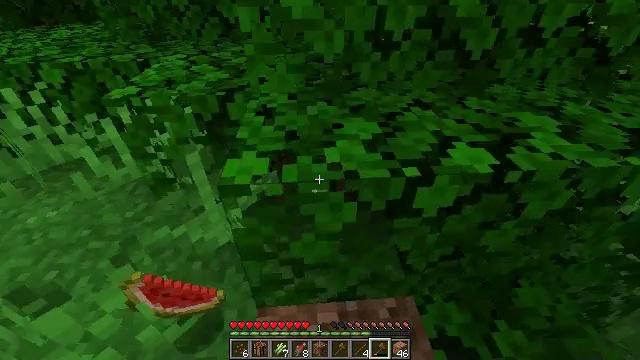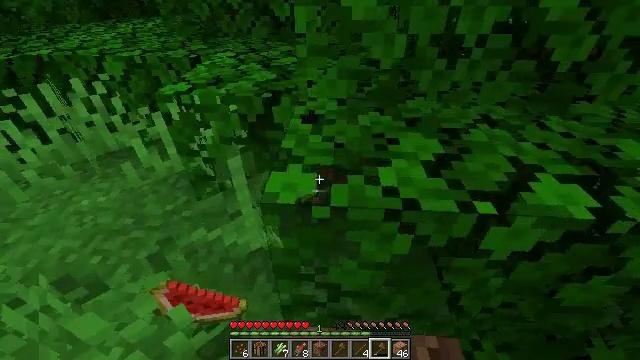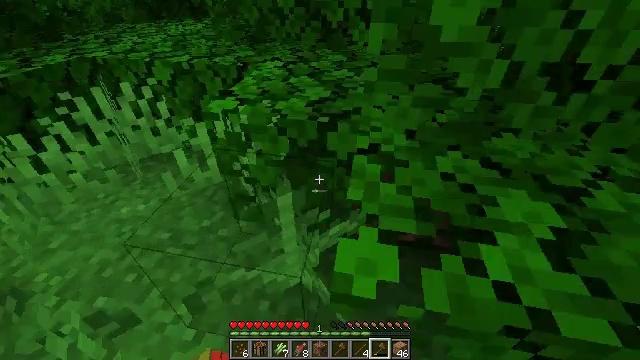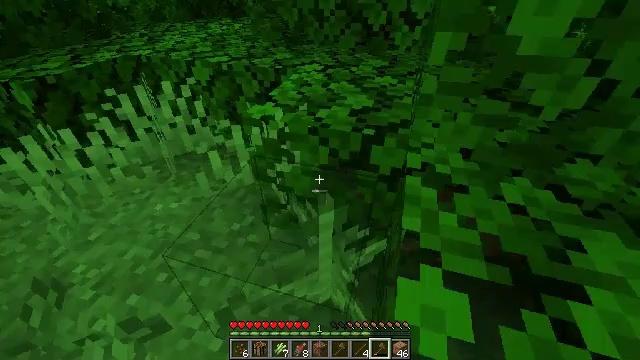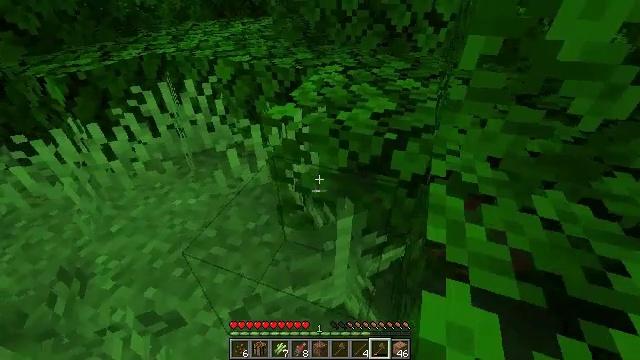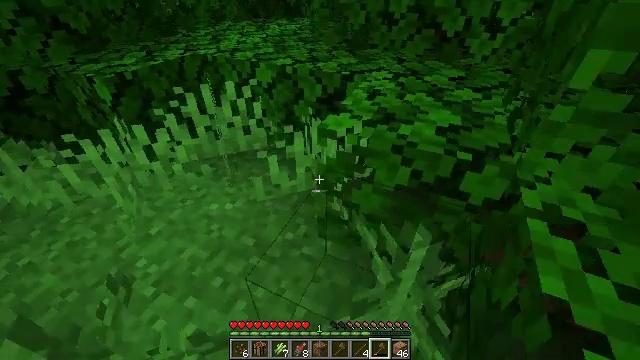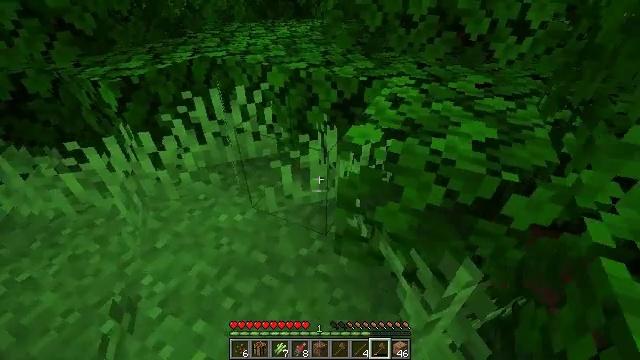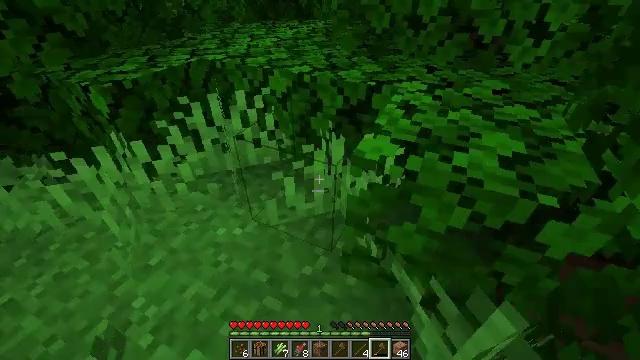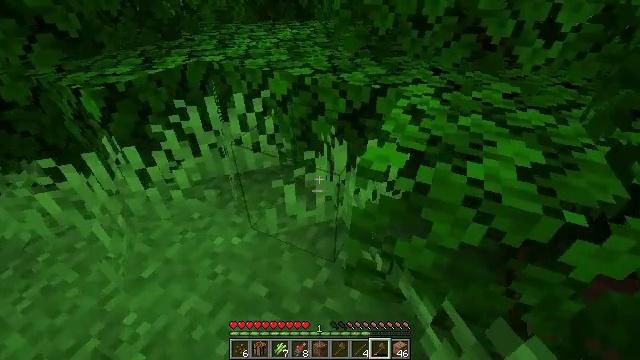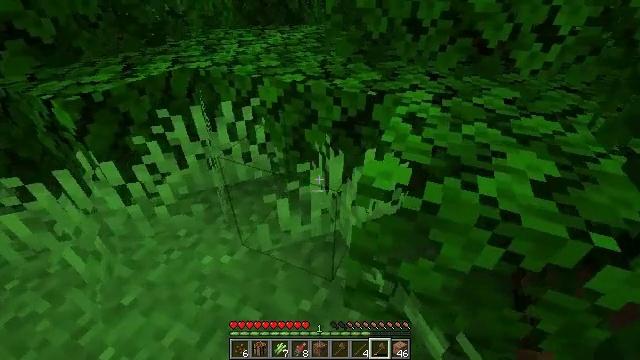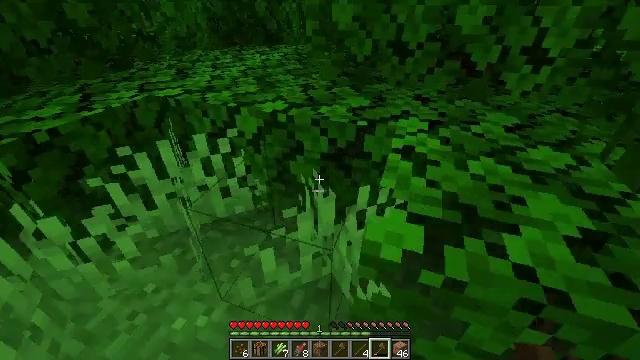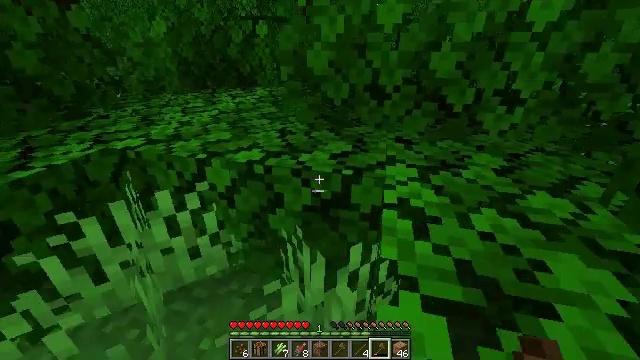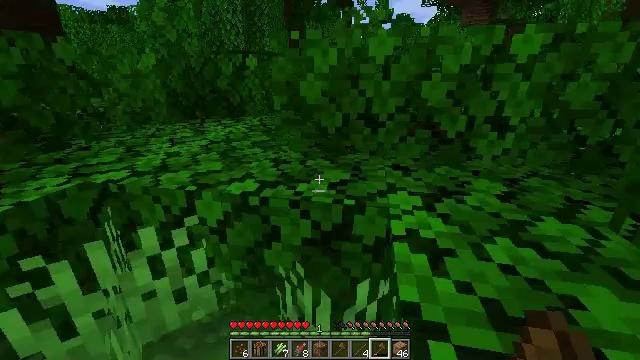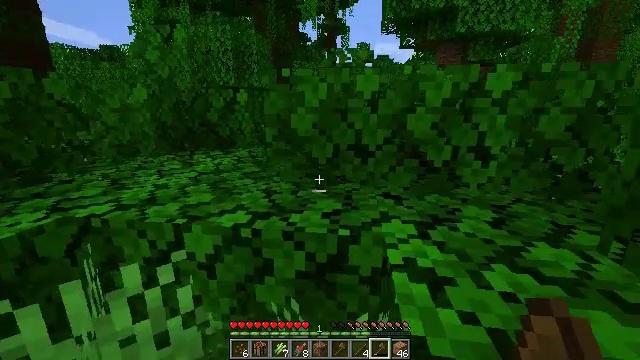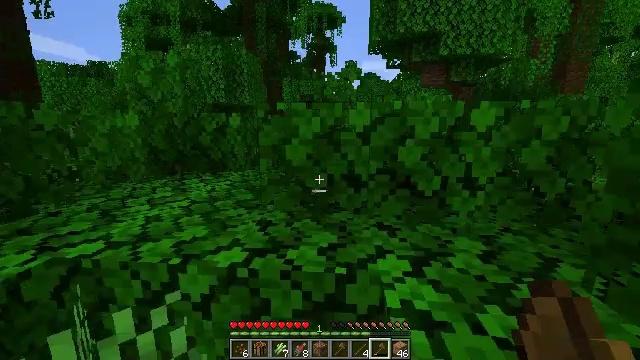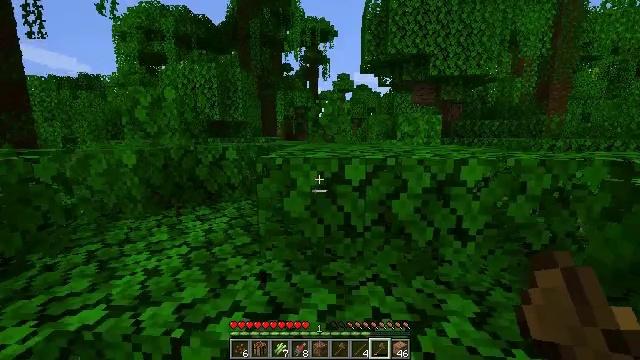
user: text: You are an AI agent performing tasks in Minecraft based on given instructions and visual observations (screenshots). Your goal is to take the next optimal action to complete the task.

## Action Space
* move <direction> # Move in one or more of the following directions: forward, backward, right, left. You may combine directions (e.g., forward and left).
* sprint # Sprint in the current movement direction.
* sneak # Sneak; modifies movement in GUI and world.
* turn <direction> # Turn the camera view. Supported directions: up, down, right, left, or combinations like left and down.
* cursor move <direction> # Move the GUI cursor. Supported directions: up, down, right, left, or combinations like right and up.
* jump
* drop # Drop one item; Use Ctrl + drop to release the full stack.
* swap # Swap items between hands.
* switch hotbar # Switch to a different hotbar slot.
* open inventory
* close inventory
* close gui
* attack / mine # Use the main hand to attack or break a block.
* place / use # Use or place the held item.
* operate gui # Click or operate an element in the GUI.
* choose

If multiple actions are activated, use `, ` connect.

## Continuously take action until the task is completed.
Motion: motion action
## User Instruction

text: Attack the melon to collect it.
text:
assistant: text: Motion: move forward and move left, turn left
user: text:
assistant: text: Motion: move forward and move left, turn left
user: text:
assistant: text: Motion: move forward and move left, turn left
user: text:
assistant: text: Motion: move forward and move left, turn left
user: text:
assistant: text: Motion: move forward and move left, turn left
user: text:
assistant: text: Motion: move forward
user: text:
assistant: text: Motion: move forward
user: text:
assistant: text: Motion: move forward
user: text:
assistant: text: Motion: move forward, turn right
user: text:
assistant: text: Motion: move forward, turn right and up
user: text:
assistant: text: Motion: move forward, turn right and up
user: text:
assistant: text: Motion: move forward, turn right and up
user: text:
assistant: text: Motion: move forward, turn right and up
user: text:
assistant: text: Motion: move forward, turn right and up, jump
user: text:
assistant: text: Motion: move forward, turn right and up, jump
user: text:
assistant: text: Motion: move forward, turn right, jump
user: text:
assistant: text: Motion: move forward, turn right, jump
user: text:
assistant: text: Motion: move forward, turn right, jump
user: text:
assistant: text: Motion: move forward, turn right
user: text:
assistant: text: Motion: move forward
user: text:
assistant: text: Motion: move forward
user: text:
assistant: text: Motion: move forward
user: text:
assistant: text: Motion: move forward
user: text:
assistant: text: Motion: move forward
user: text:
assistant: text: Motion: move forward
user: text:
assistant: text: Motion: move forward
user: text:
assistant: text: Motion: move forward, jump
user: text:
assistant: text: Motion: move forward, jump
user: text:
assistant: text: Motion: move forward, jump
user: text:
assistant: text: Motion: move forward, jump